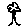
Label: tree